Question: REMARK:
On PHP I'm using 'json_encode()' to return data to a JS/JQuery ajax request.
The ajax call from .js:
'''
$.ajax({url: "/sys/search_rf/functions.php" ,
async: false, // wait for reponse
type: "post",
data: { id: $('#id').val(),
status: $('#status').val(),
token: cToken } ,
success: function(jsonResponse,status){ // POST success
console.log(jsonResponse);
jsonData = JSON.parse(jsonResponse);
[...]
}
'''
It works just fine until I 'require_once()' another .php in functions.php.
'''
require_once(dirname(dirname(__FILE__)).'/searches.php'); // -> ../searches.php
'''
Output debug:

None of the included PHP echoes/print anything at all, except the function which returns the 'json_encode()'.
So then, I edited searches.php and left it like this (debugging purpose):
'''
<?php
?>
'''
So I'm 100% sure nothing is echoing, and I kept:
'''
require_once(dirname(dirname(__FILE__)).'/searches.php'); // -> ../searches.php
'''
in functions.php, which responds to ajax request.
But the error stills:
'''
SyntaxError: JSON.parse: unexpected character
'''
And if I comment it, there will be no errors!
'''
// require_once(dirname(dirname(__FILE__)).'/searches.php'); // -> ../searches.php
'''
I suppose every time I 'require_once()' it 'echoes' something. I don't really know.
---
I also checkd all EOL/Encoding of all files.
All in Unix Format encoded in UTF-8.
---
'''
jsonData = JSON.parse( jsonResponse.trim() );
'''
.trim()
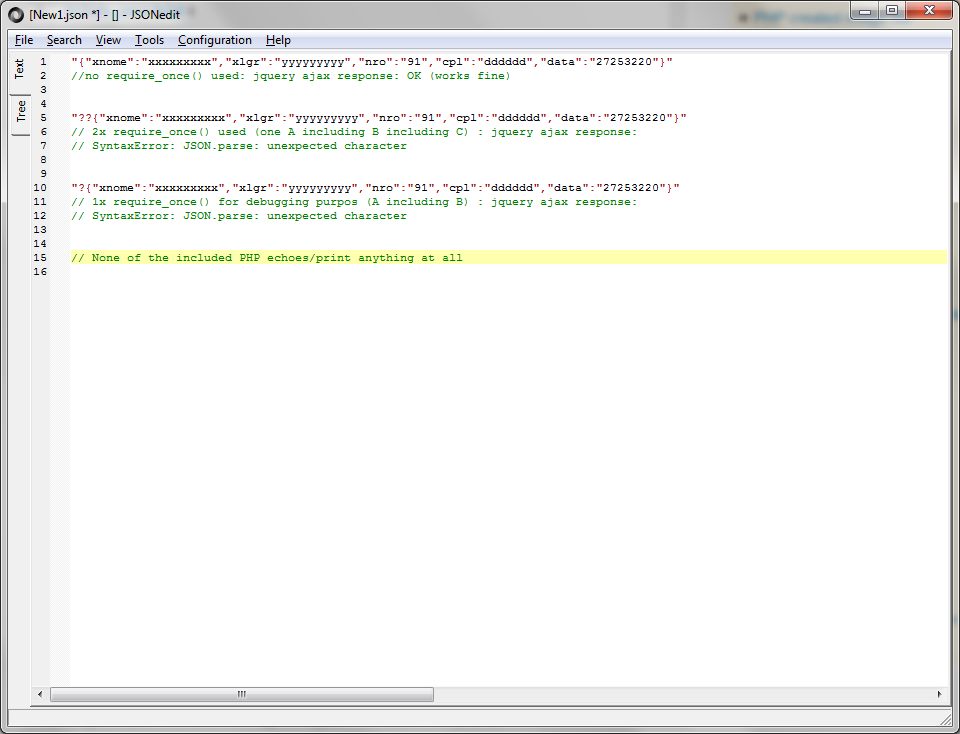
Answer: You should remove closing php tag and all spaces before opening php tag. Also check if you use UTF-8 without BOM in your file.